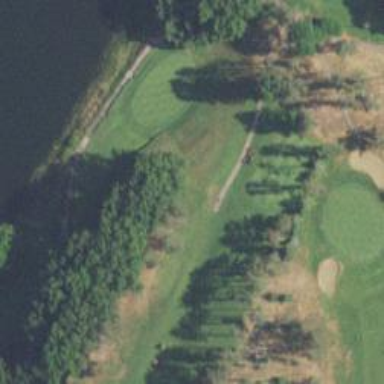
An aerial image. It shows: Grassy area designated as golf fairway.